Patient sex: M
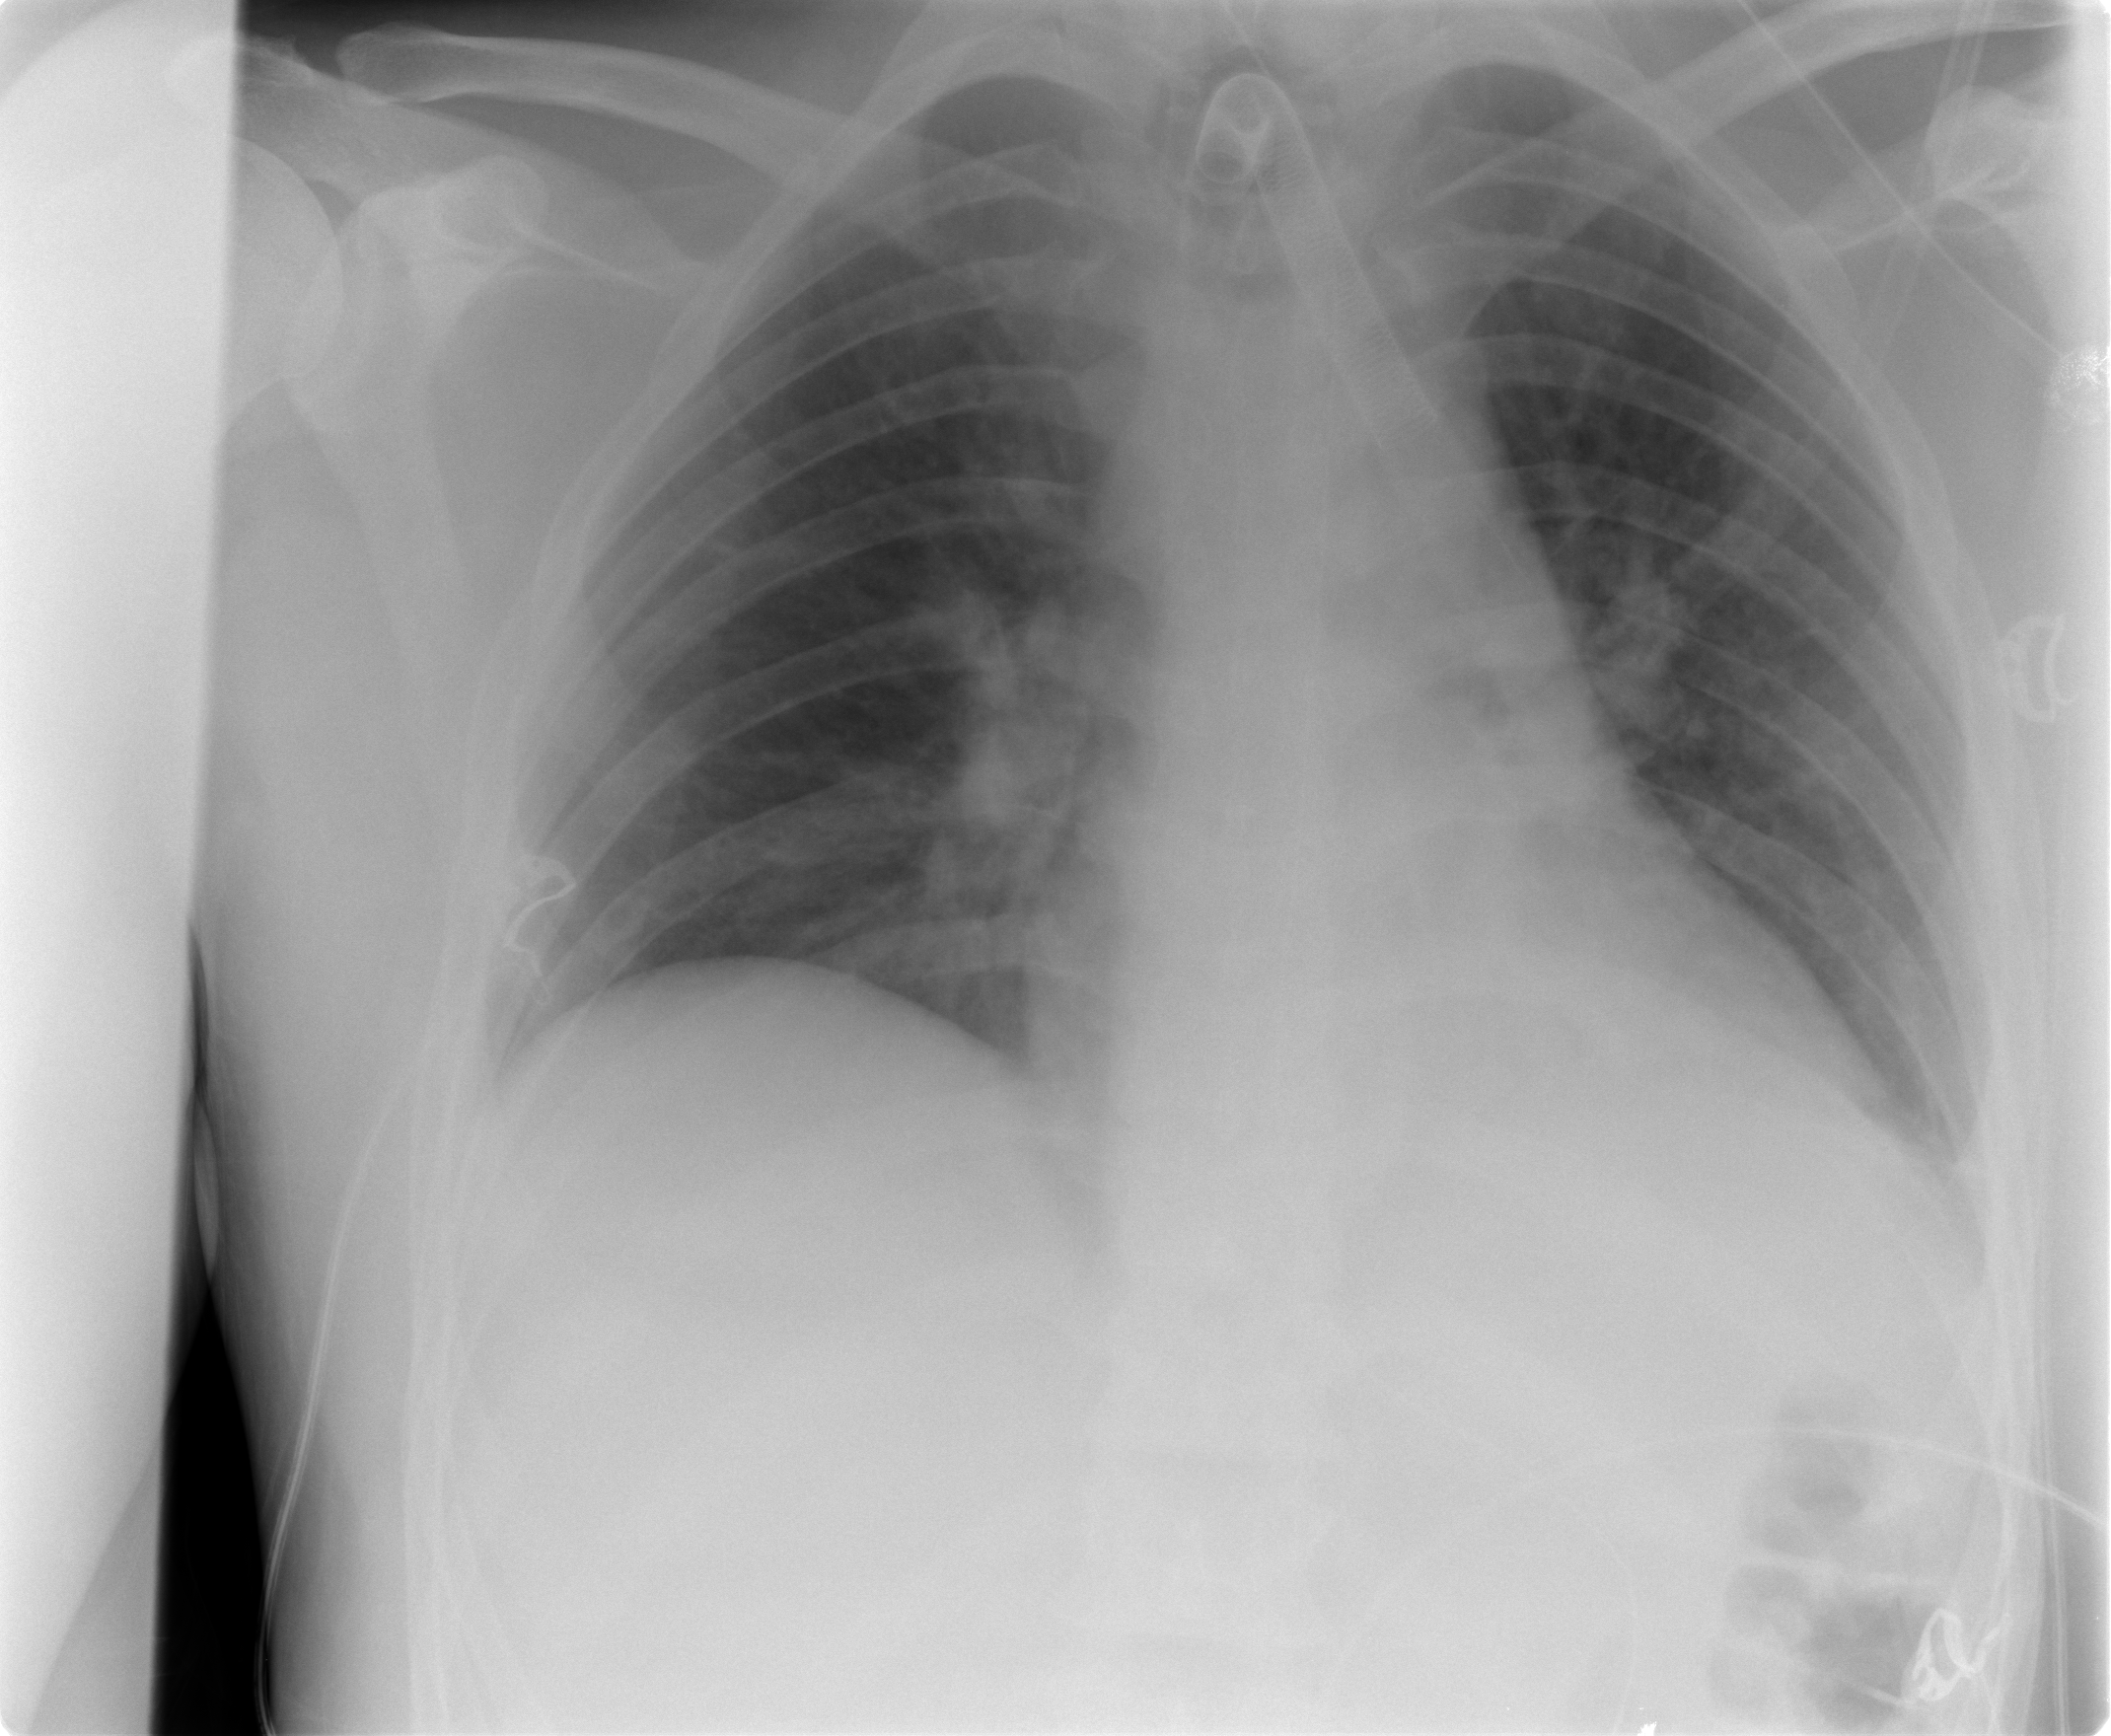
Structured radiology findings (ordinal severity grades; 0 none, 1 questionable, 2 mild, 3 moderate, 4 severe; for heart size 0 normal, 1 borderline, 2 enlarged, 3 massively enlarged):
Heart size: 1
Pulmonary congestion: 2
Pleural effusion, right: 0
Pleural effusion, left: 2
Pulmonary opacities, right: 1
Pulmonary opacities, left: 1
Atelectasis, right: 0
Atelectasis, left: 3